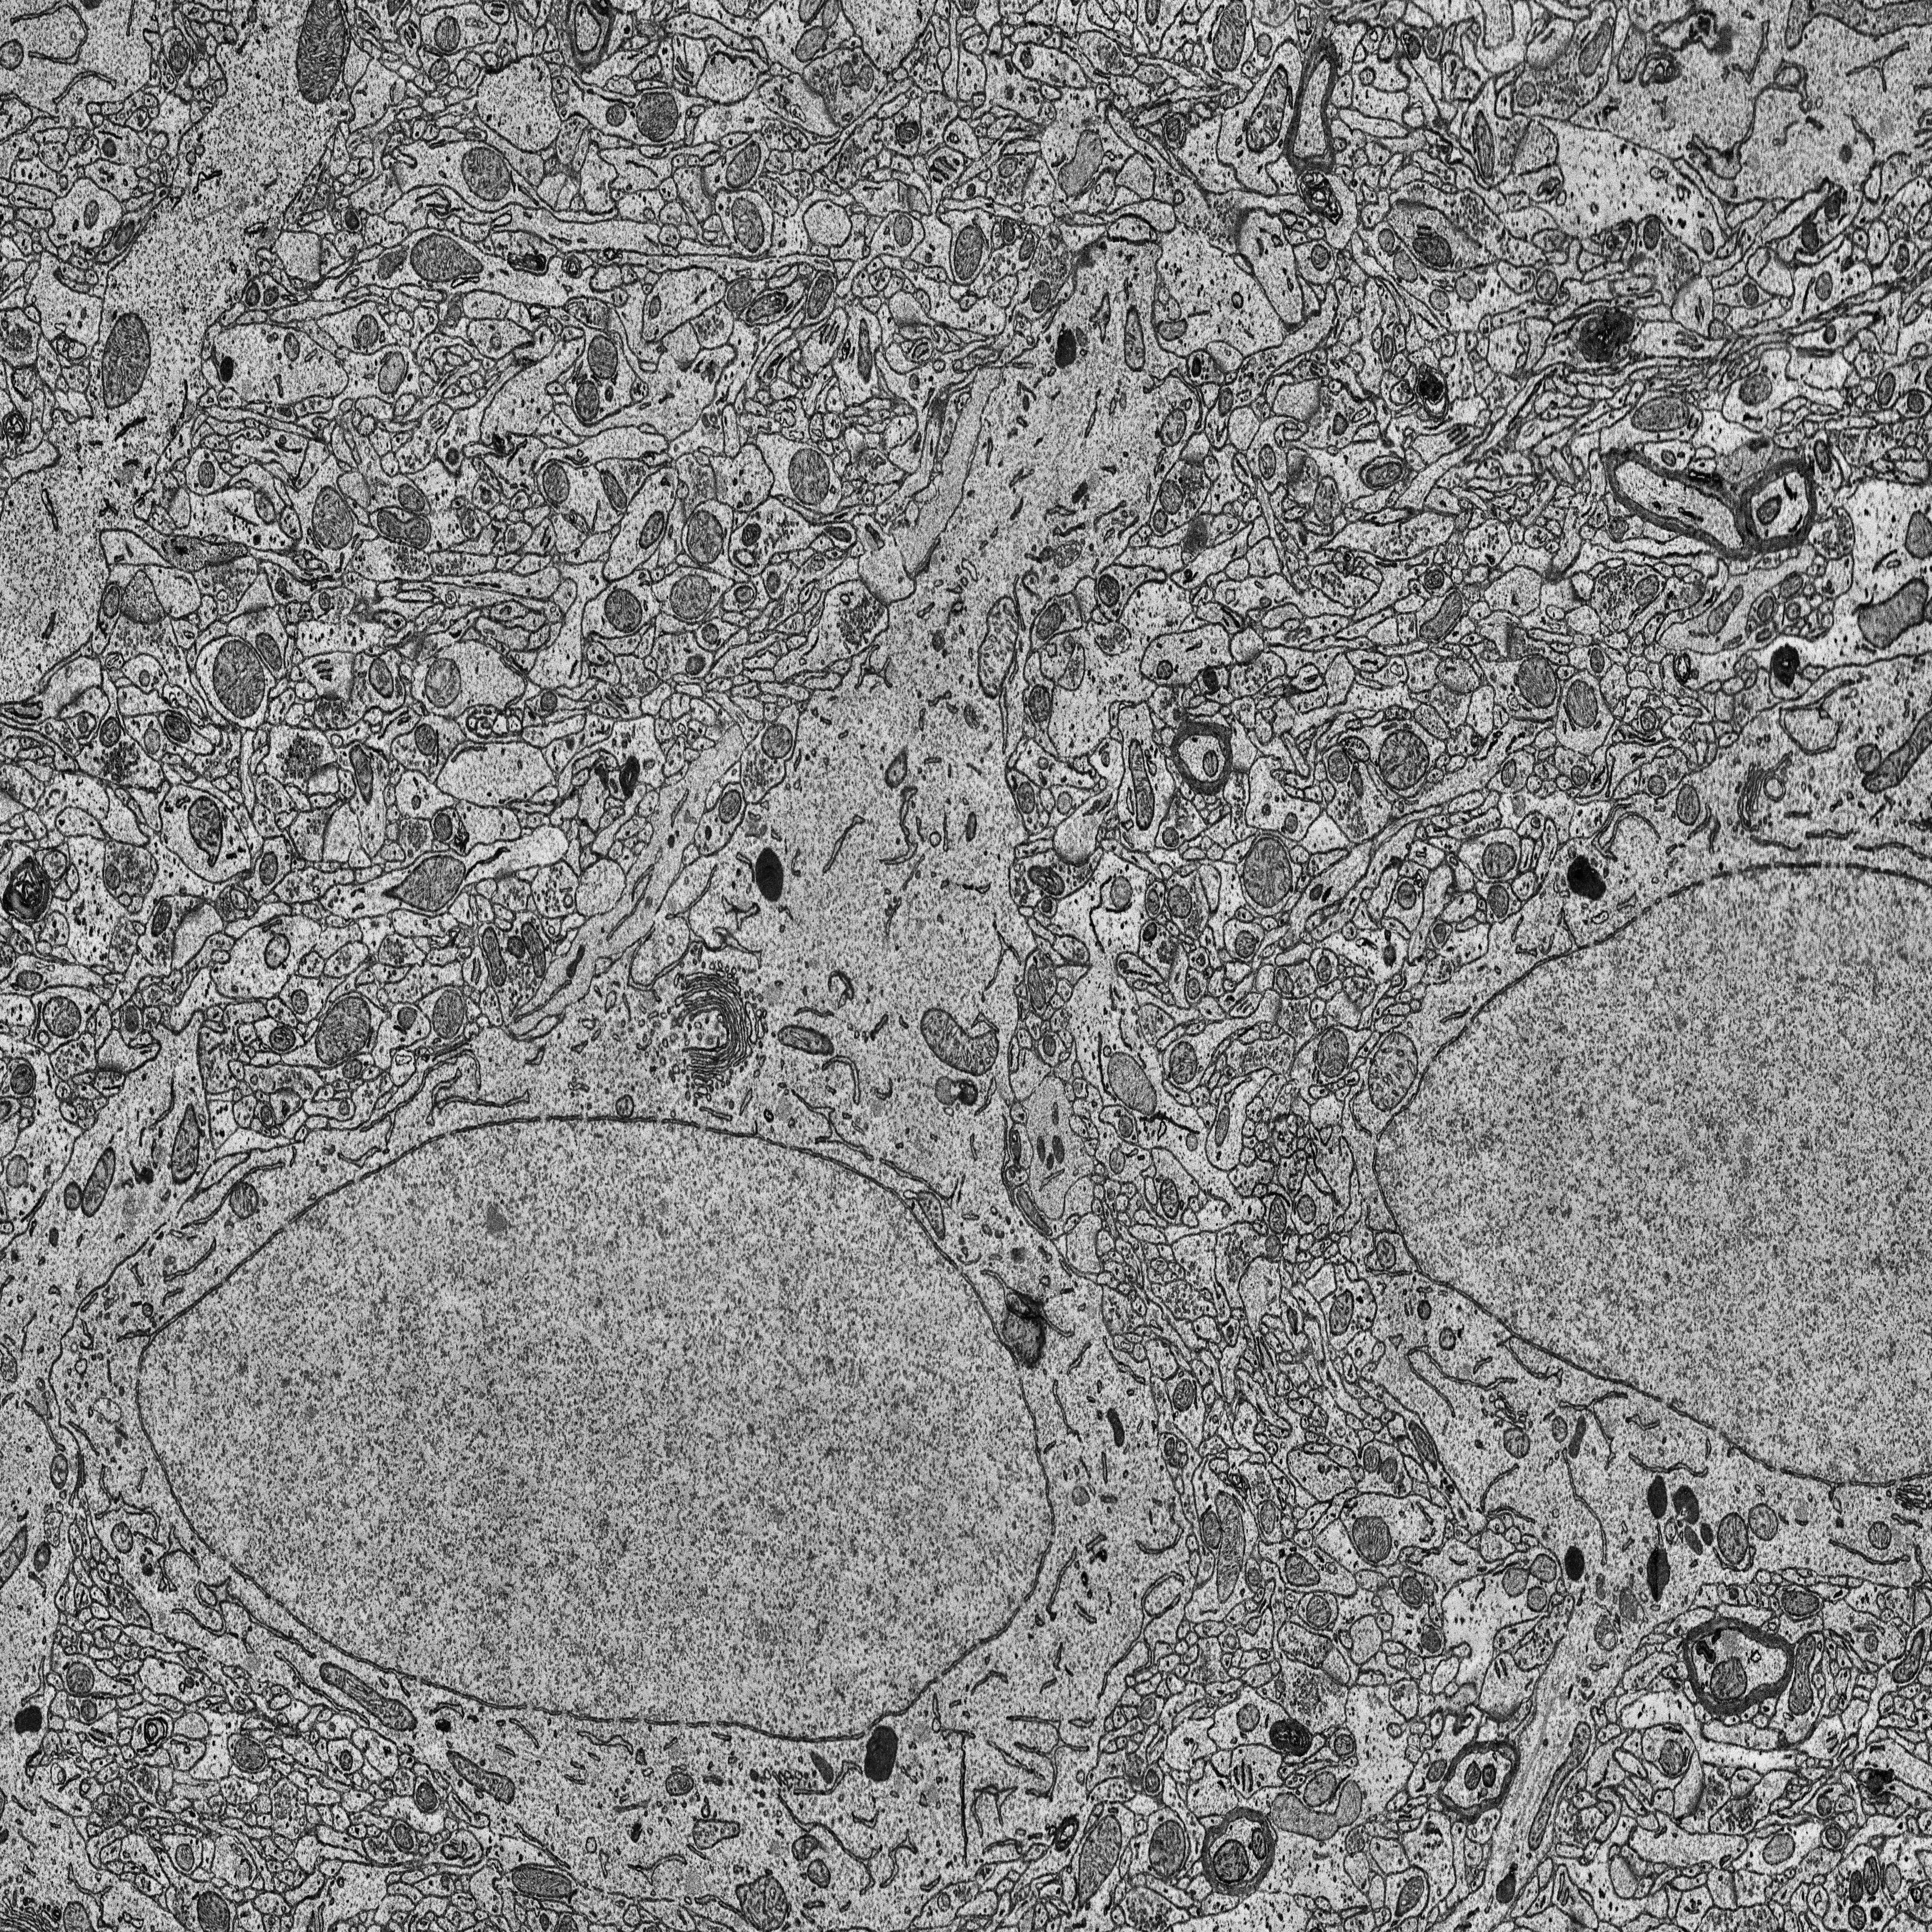
Electron microscopy slice of rat cortex tissue
Slice depth (z): 386
Mitochondria instances in slice: 335